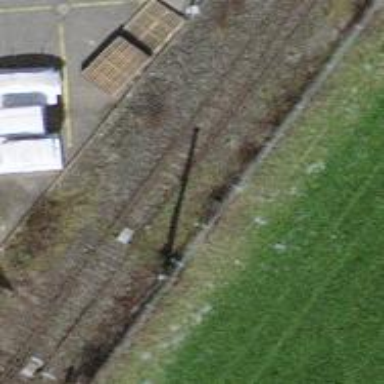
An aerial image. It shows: Railway switch.